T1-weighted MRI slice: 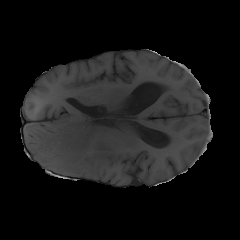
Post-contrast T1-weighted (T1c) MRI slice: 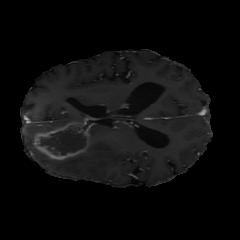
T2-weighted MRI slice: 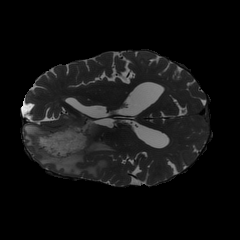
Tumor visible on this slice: yes